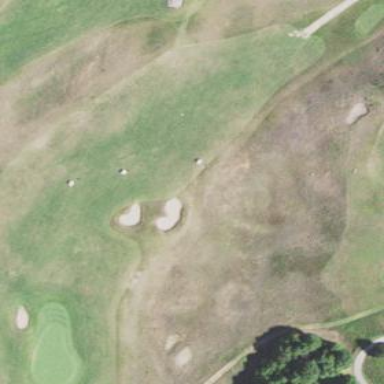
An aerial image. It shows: Golf fairway surrounded by grass.